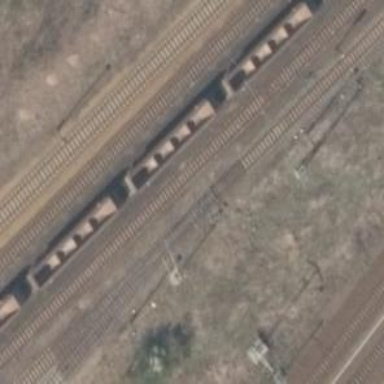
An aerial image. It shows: Railway switch.